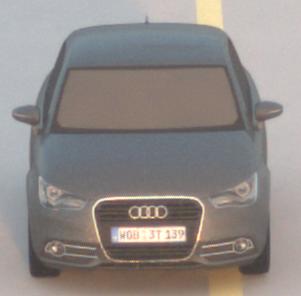
Make: Audi
Model: A1 Sportback 1.2 TFSI
Detailed model: A1 (8X) Sportback
Model produced from: 2012/03
Model produced until: 2014/11
Doors: 5
Color: gray
Road condition: dry road
Daytime: sunrise or sunset
Contrast: low contrast